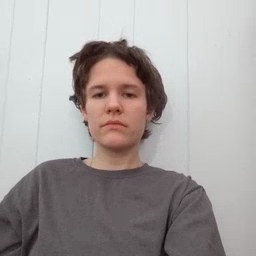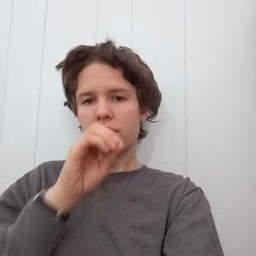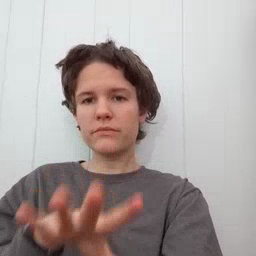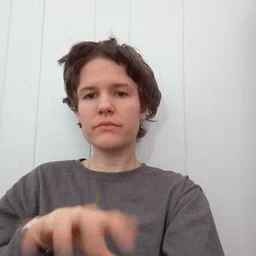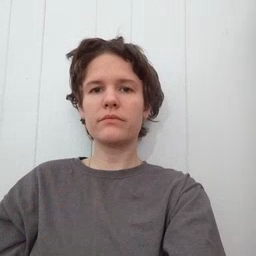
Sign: blow